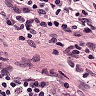
Metastatic tissue present: no